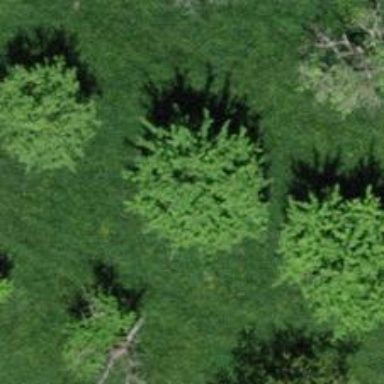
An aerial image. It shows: Broadleaved tree in natural setting.